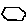
Label: hexagon